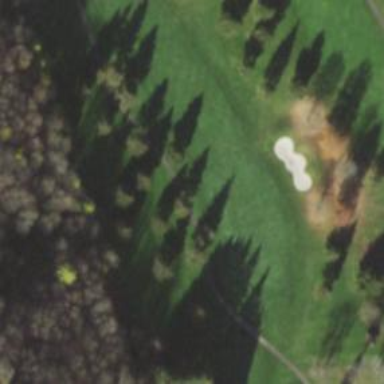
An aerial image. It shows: Golf hole.